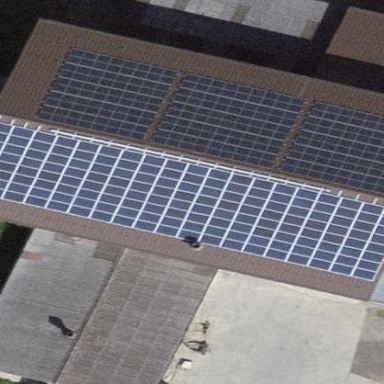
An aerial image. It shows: Solar power generator using photovoltaic panels.